Field crop: tomato
Growth stage: 2
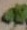
Species: solanum